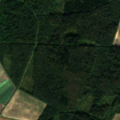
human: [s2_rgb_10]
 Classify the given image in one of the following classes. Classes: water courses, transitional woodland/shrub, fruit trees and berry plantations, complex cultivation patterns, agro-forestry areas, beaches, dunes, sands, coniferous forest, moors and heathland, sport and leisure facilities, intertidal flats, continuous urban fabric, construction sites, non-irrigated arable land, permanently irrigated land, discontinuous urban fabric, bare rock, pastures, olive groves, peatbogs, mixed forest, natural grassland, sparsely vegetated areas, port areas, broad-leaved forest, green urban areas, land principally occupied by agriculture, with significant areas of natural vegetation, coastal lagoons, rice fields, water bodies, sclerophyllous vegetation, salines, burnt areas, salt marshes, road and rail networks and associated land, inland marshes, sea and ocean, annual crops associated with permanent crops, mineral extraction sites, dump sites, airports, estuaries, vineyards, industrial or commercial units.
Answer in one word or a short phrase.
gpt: non-irrigated arable land, broad-leaved forest